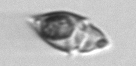
Label: Amphidinium